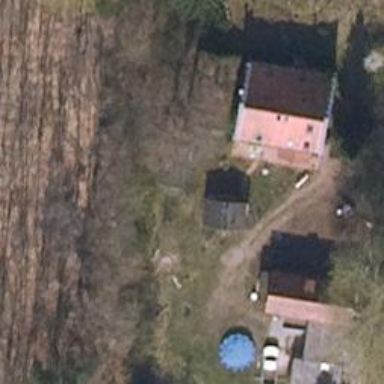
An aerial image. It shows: Isolated dwelling in the countryside.